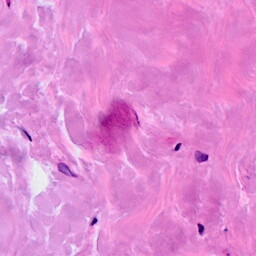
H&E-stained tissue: Breast